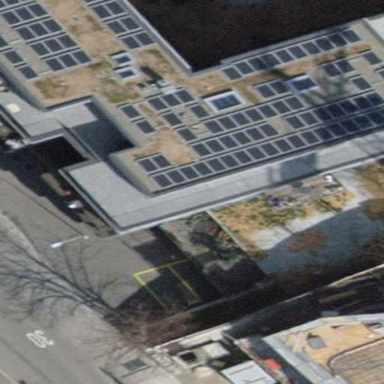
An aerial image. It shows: The building has flat roof that is oriented across.